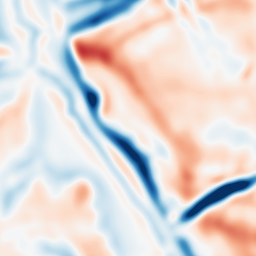
Category: multiscale
Decomposition family: dog
Decomposition parameters: sigma_low: 5
sigma_high: 5
Upsampling method: sinc_blackman
Upsampling parameters: scale: 4
kernel_size: 16
Upsampling scale: 4